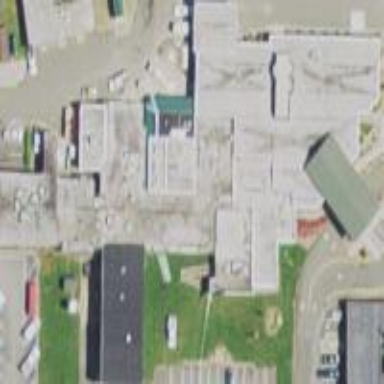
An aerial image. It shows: Hospital building.